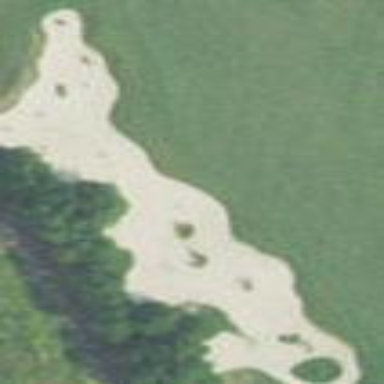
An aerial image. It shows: Golf bunker filled with natural sand.